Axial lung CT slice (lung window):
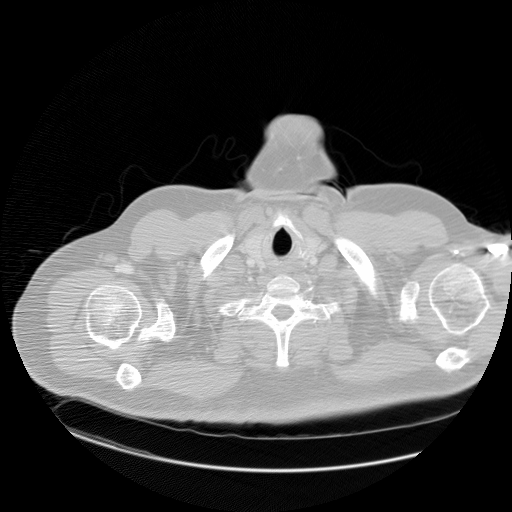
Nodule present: no